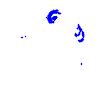
Particle: kaon